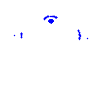
Particle: electron